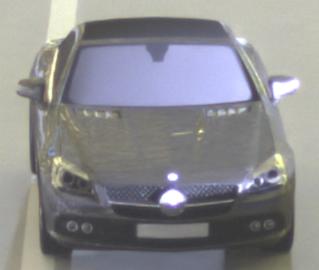
Make: Mercedes-Benz
Model: SLK 200
Detailed model: SLK-Class (172)
Model produced from: 2011/03
Model produced until: 2015/04
Doors: 2
Color: gray
Road condition: dry road
Daytime: night
Contrast: high contrast